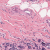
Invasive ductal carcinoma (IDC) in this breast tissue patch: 0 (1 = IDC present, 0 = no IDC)